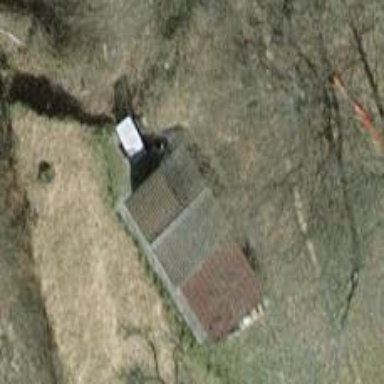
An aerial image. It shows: Shed building.